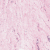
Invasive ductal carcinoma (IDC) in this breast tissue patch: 0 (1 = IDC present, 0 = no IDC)